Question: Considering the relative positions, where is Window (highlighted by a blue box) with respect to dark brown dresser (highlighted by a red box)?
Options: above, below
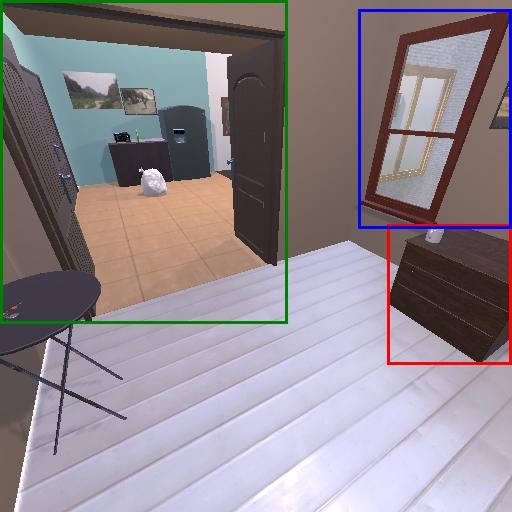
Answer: above